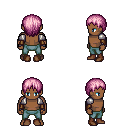
a pixel art fantasy rpg character, male body template, human, dark skin, steel arm armor, teal pants, pink plain hairstyle, leather bracers, brown shoes, four views (front, back, left, right), 2x2 character sprite sheet, small pixel art, hard edges, no anti-aliasing